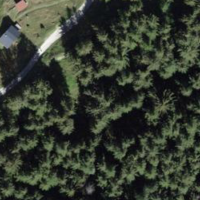
EUNIS habitat code: 43
Species observed at this site:
Silene dioica
Sitta europaea
Turdus merula